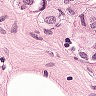
Metastatic tissue present: yes